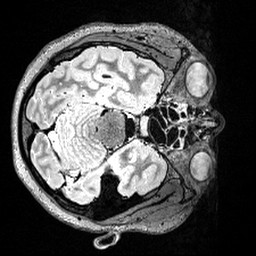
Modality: T2w
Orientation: axial
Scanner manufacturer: siemens
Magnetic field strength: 3 T
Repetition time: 3.2 s
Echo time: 0.566 s